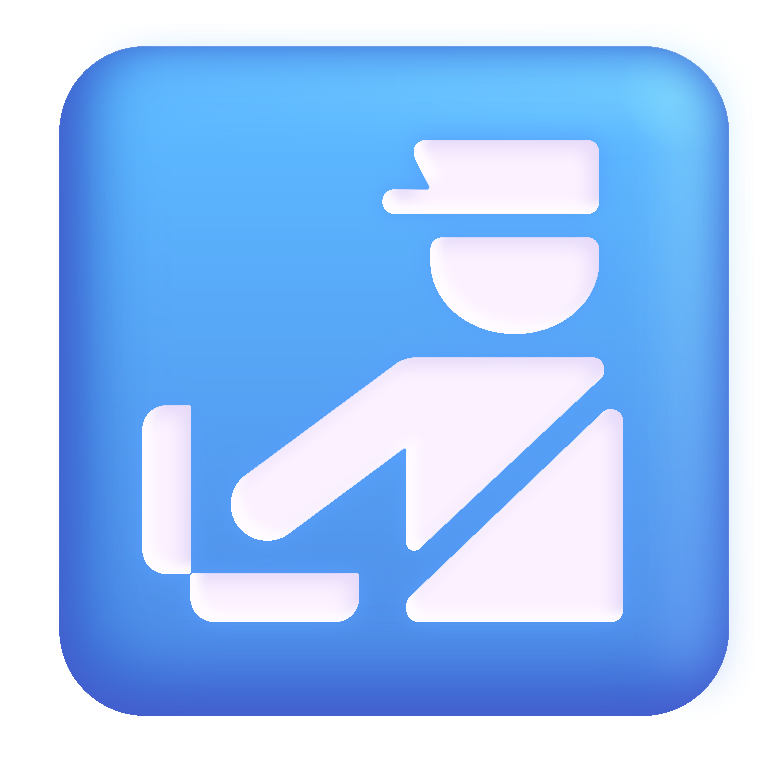
customs color